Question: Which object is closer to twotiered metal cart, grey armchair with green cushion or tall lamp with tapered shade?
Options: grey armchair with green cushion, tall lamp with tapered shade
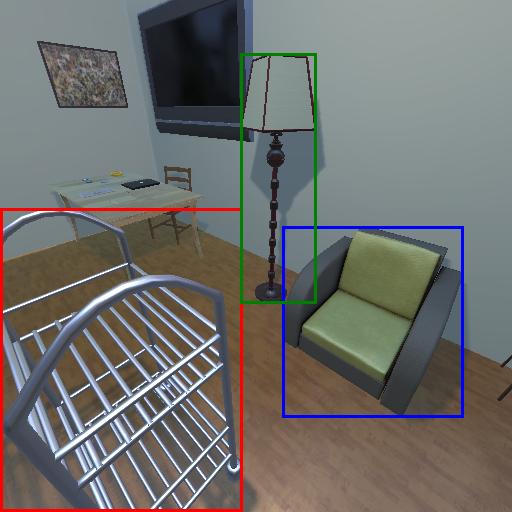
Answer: grey armchair with green cushion